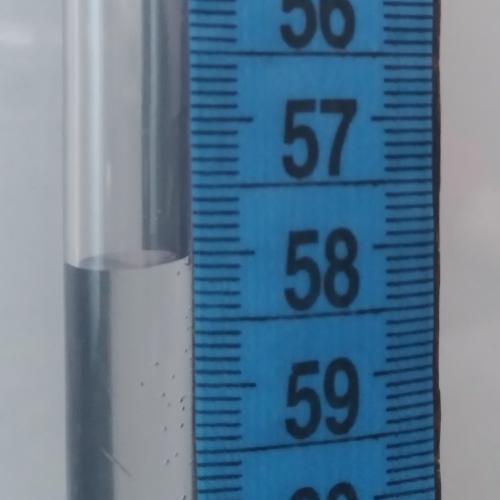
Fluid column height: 58.1 cm